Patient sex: M
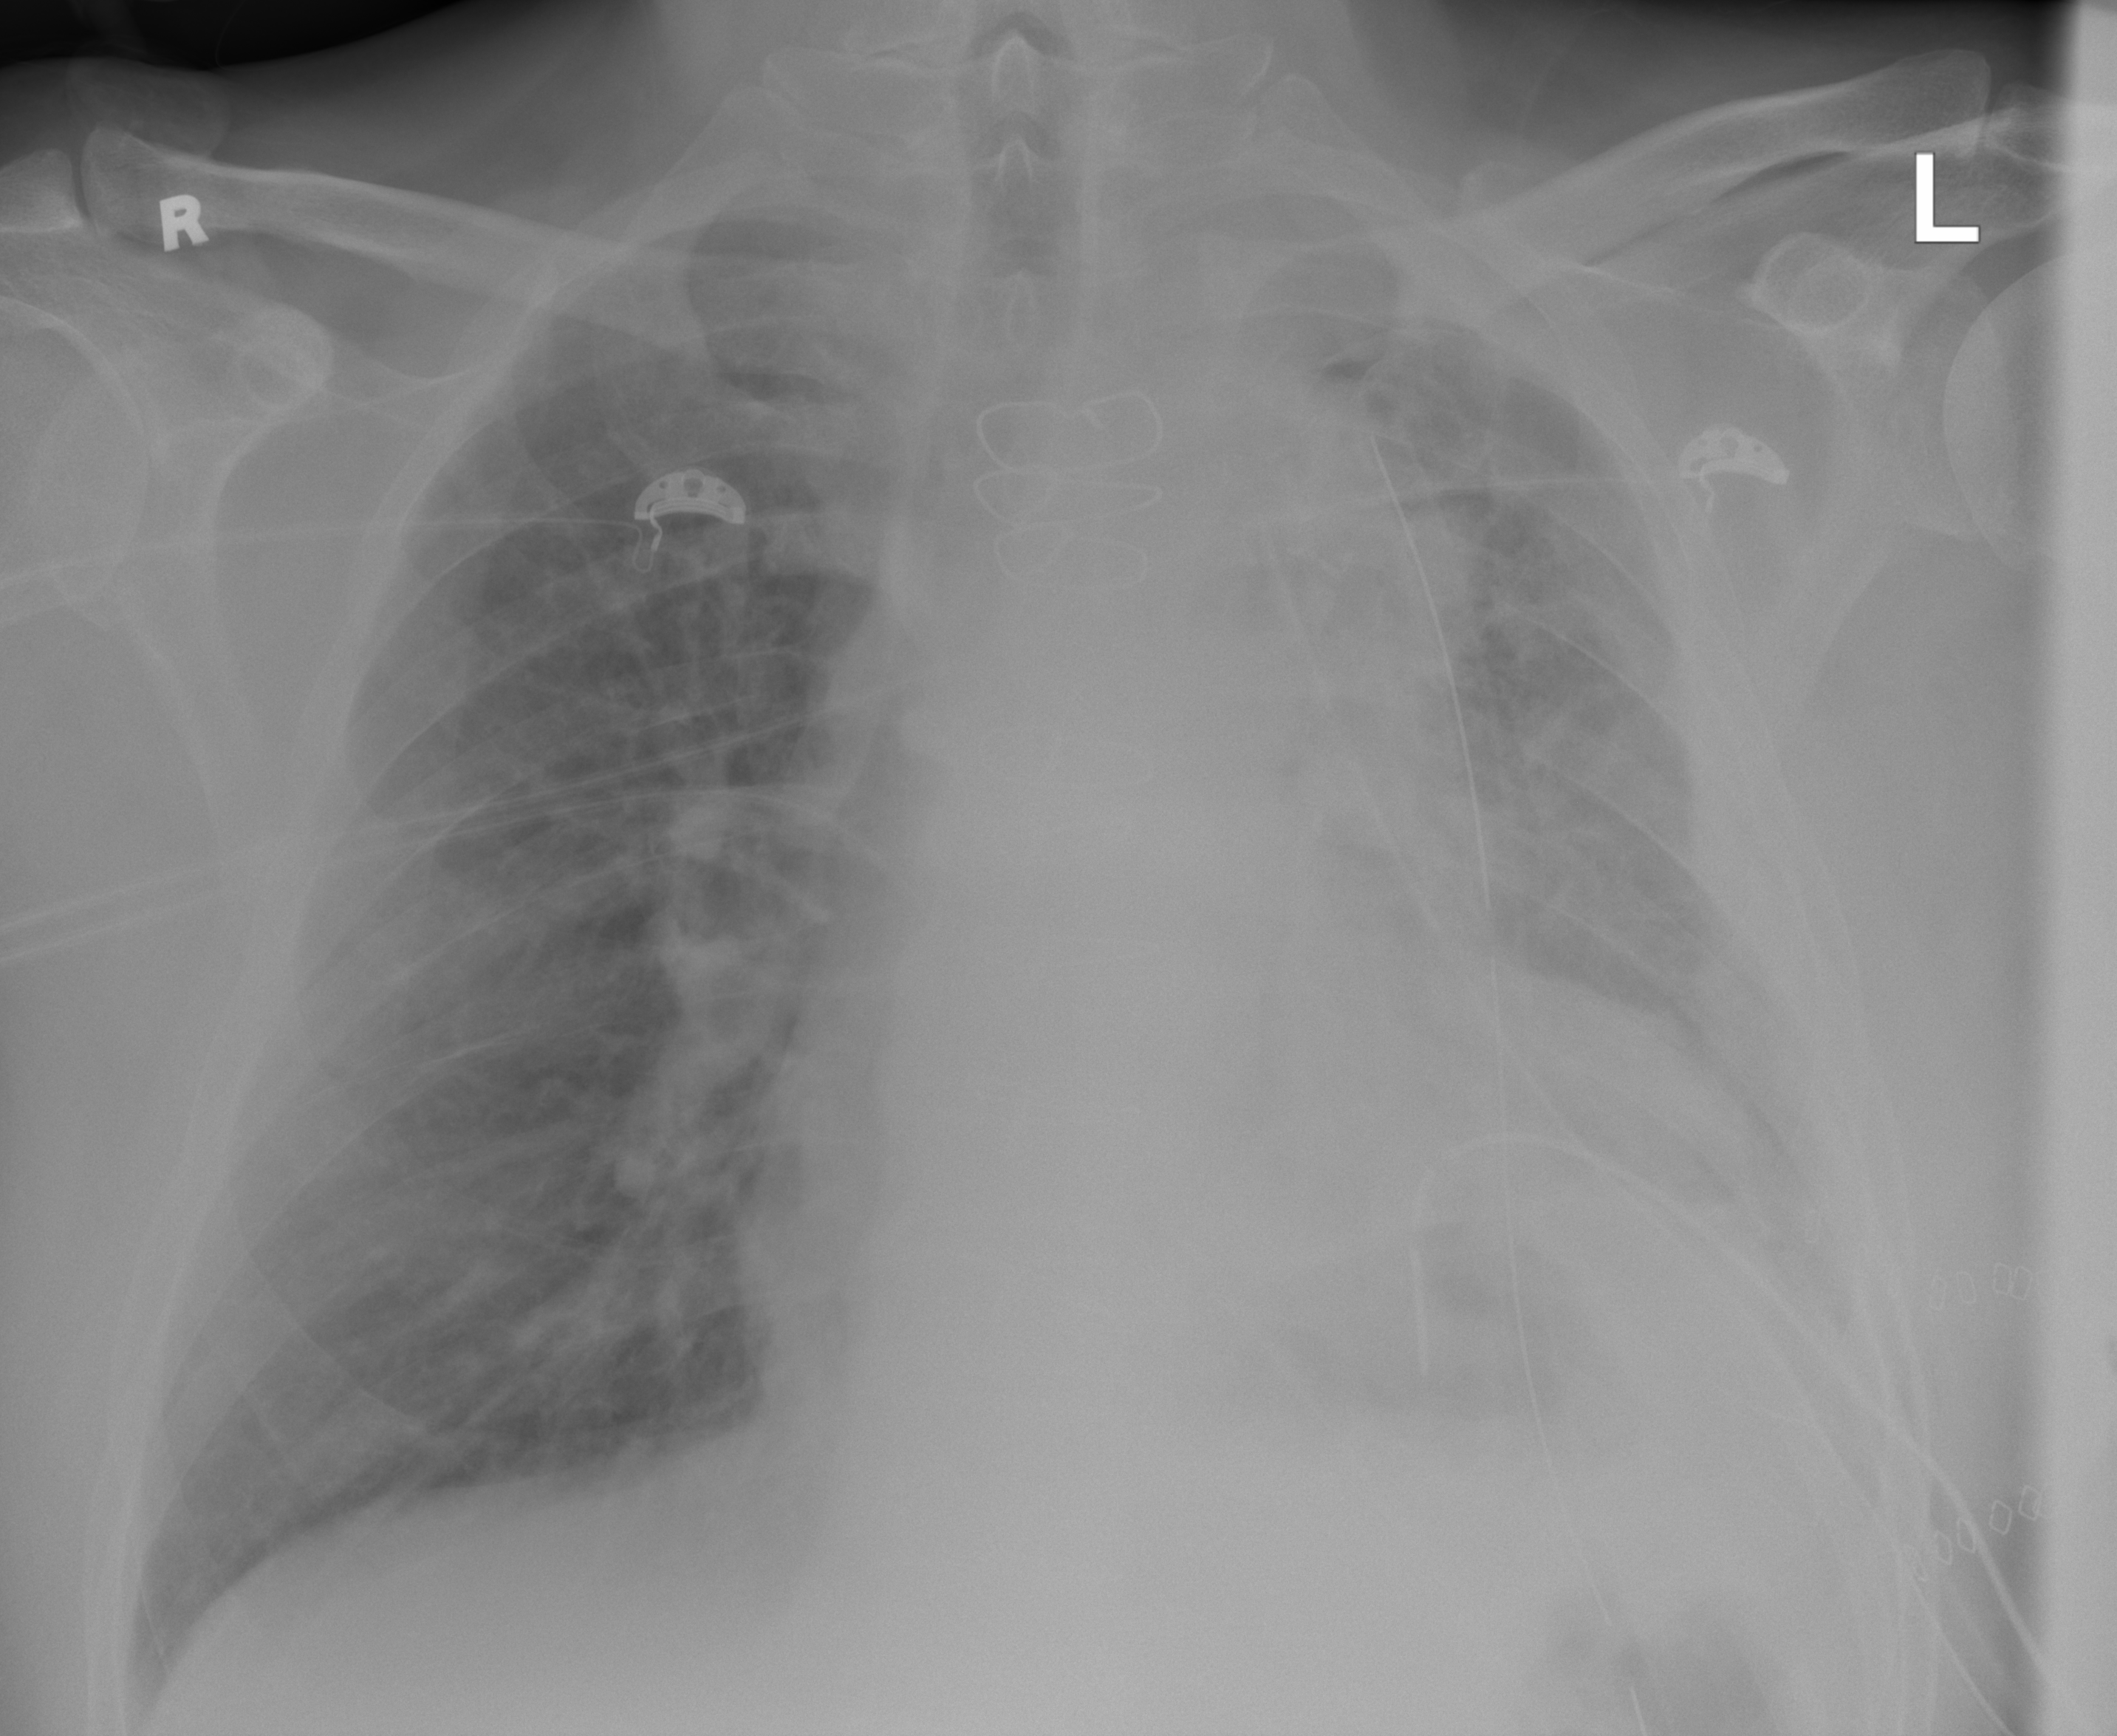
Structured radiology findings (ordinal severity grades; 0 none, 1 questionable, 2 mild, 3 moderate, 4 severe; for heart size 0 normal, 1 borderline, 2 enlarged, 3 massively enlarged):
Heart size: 2
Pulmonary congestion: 2
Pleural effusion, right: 0
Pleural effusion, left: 2
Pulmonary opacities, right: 2
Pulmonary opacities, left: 3
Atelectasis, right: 0
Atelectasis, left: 2